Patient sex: F
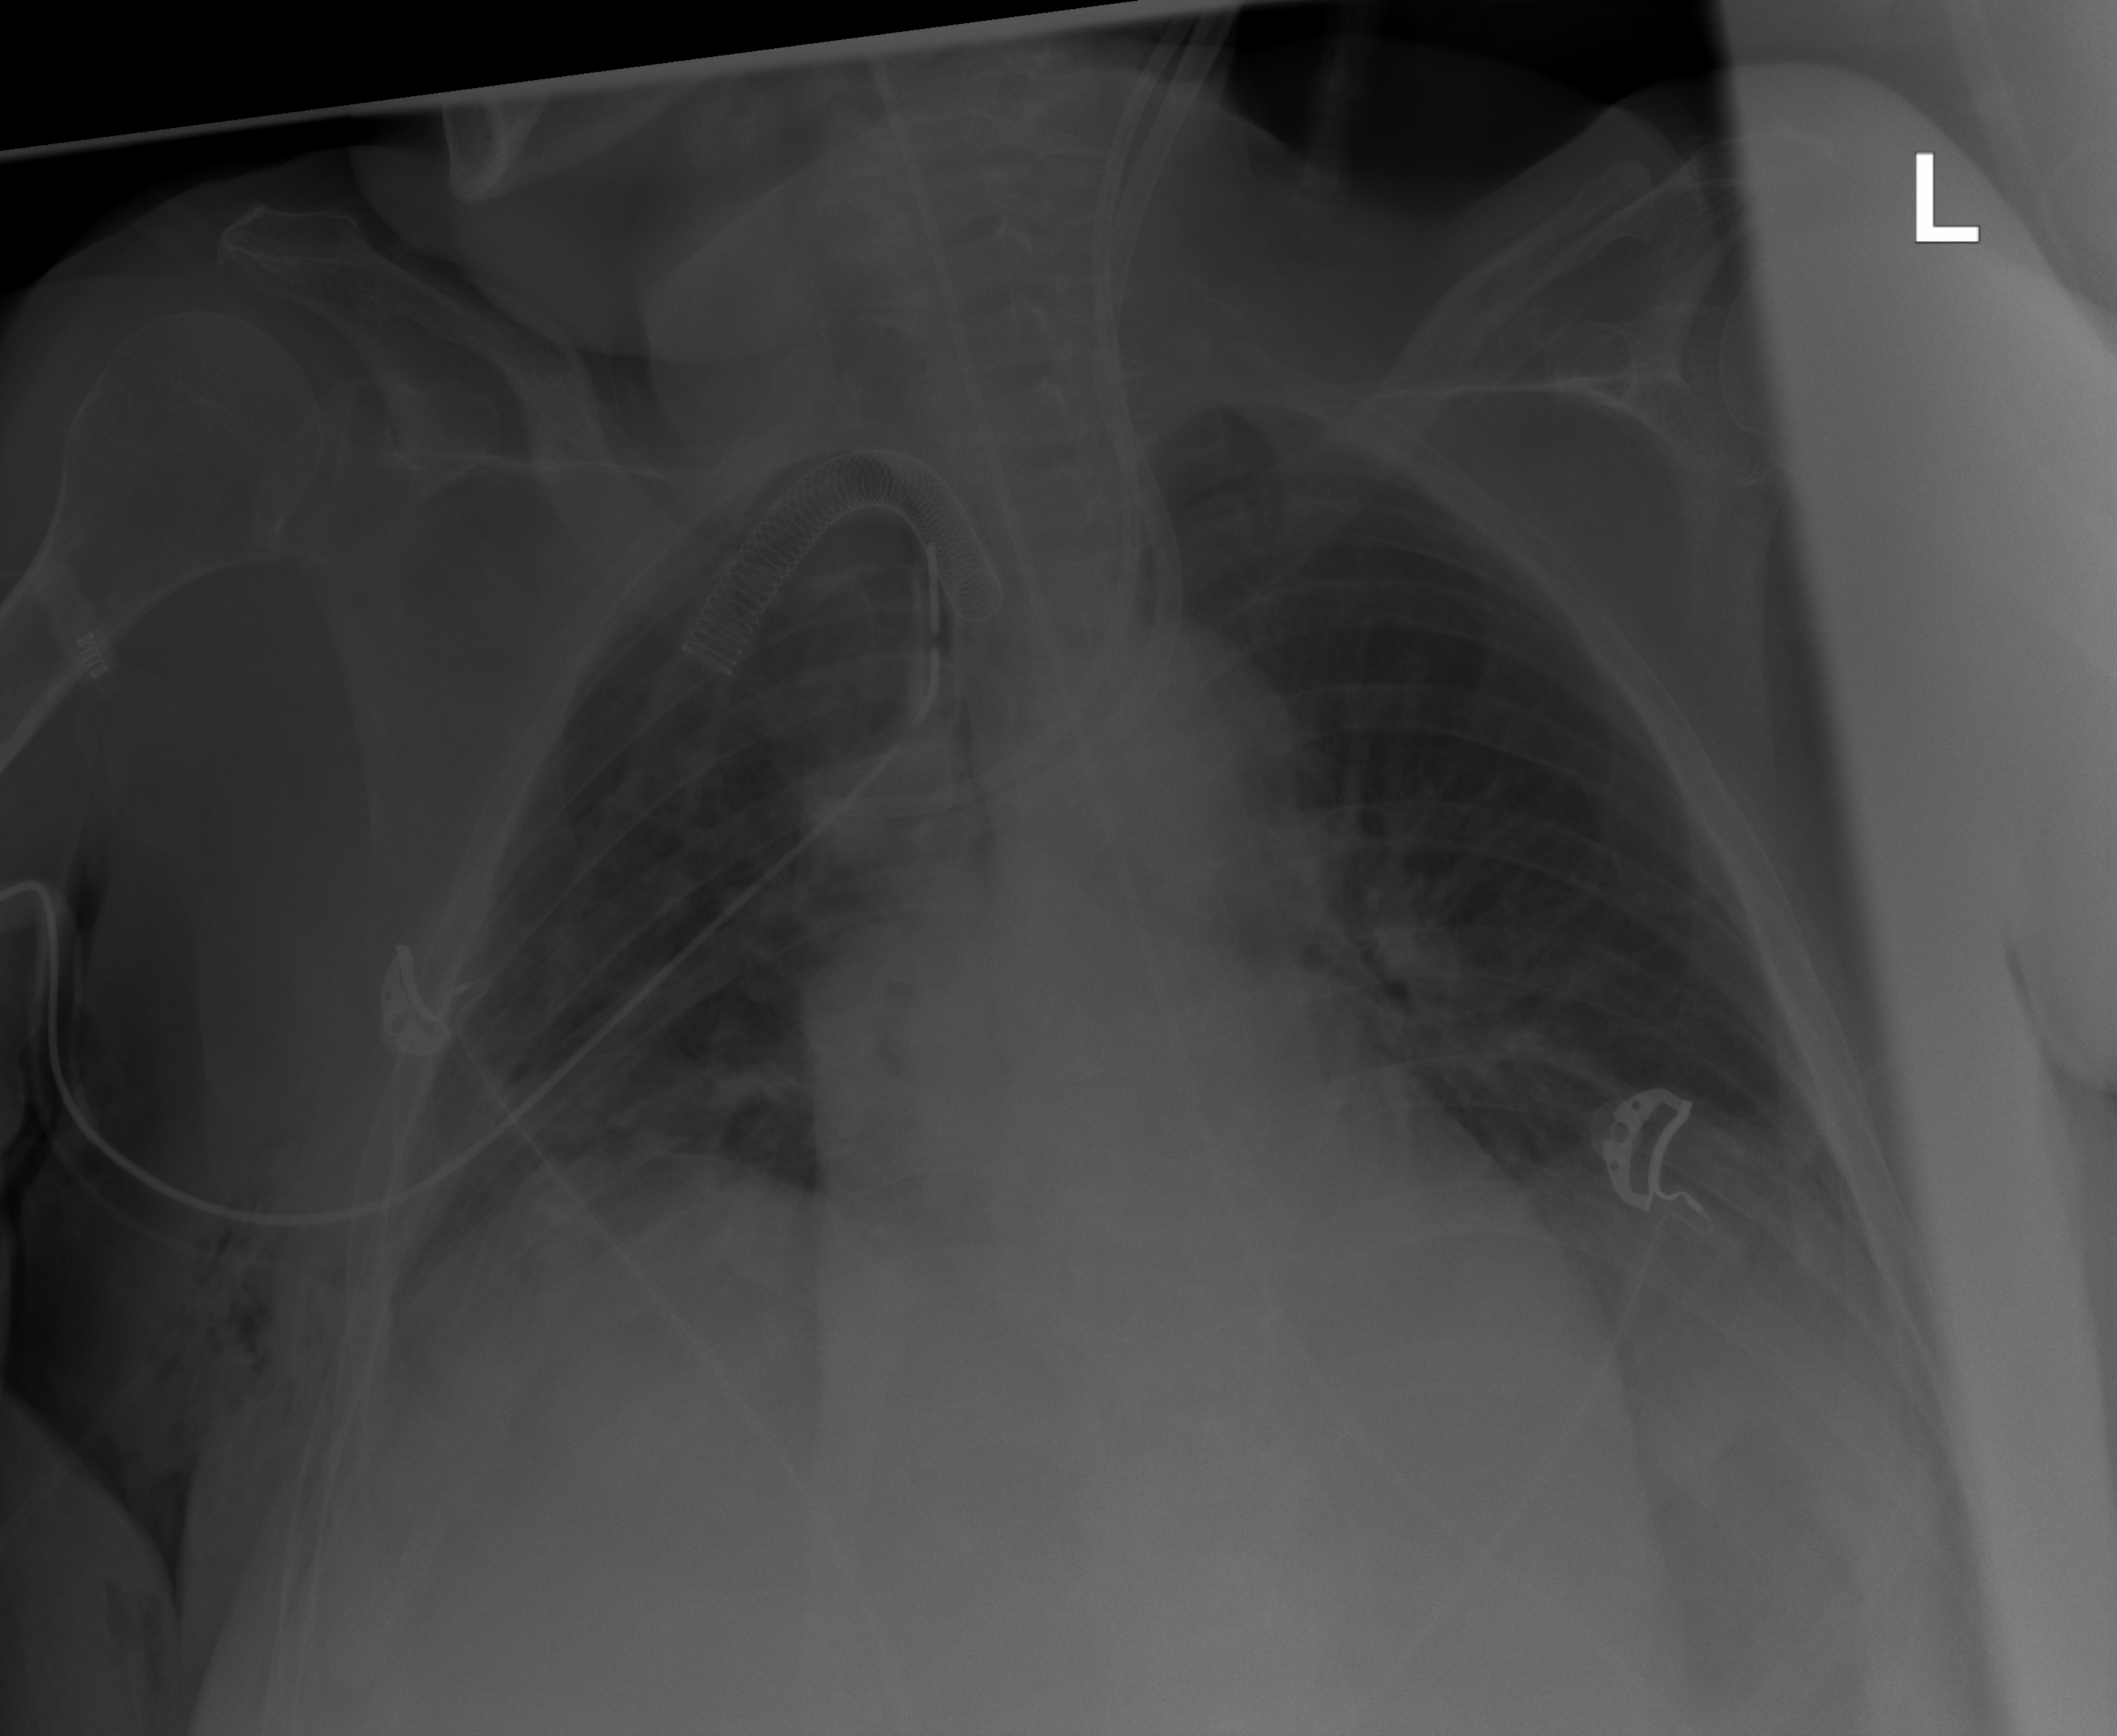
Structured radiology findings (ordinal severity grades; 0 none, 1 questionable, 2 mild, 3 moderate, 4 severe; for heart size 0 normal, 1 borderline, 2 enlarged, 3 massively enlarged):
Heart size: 0
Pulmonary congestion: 0
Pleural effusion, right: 0
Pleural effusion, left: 0
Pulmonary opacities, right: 1
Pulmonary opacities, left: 0
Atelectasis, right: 2
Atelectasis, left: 0